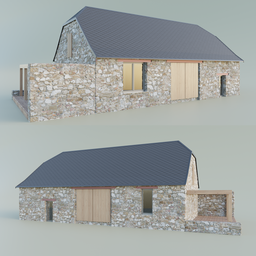
Label: architecture